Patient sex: M
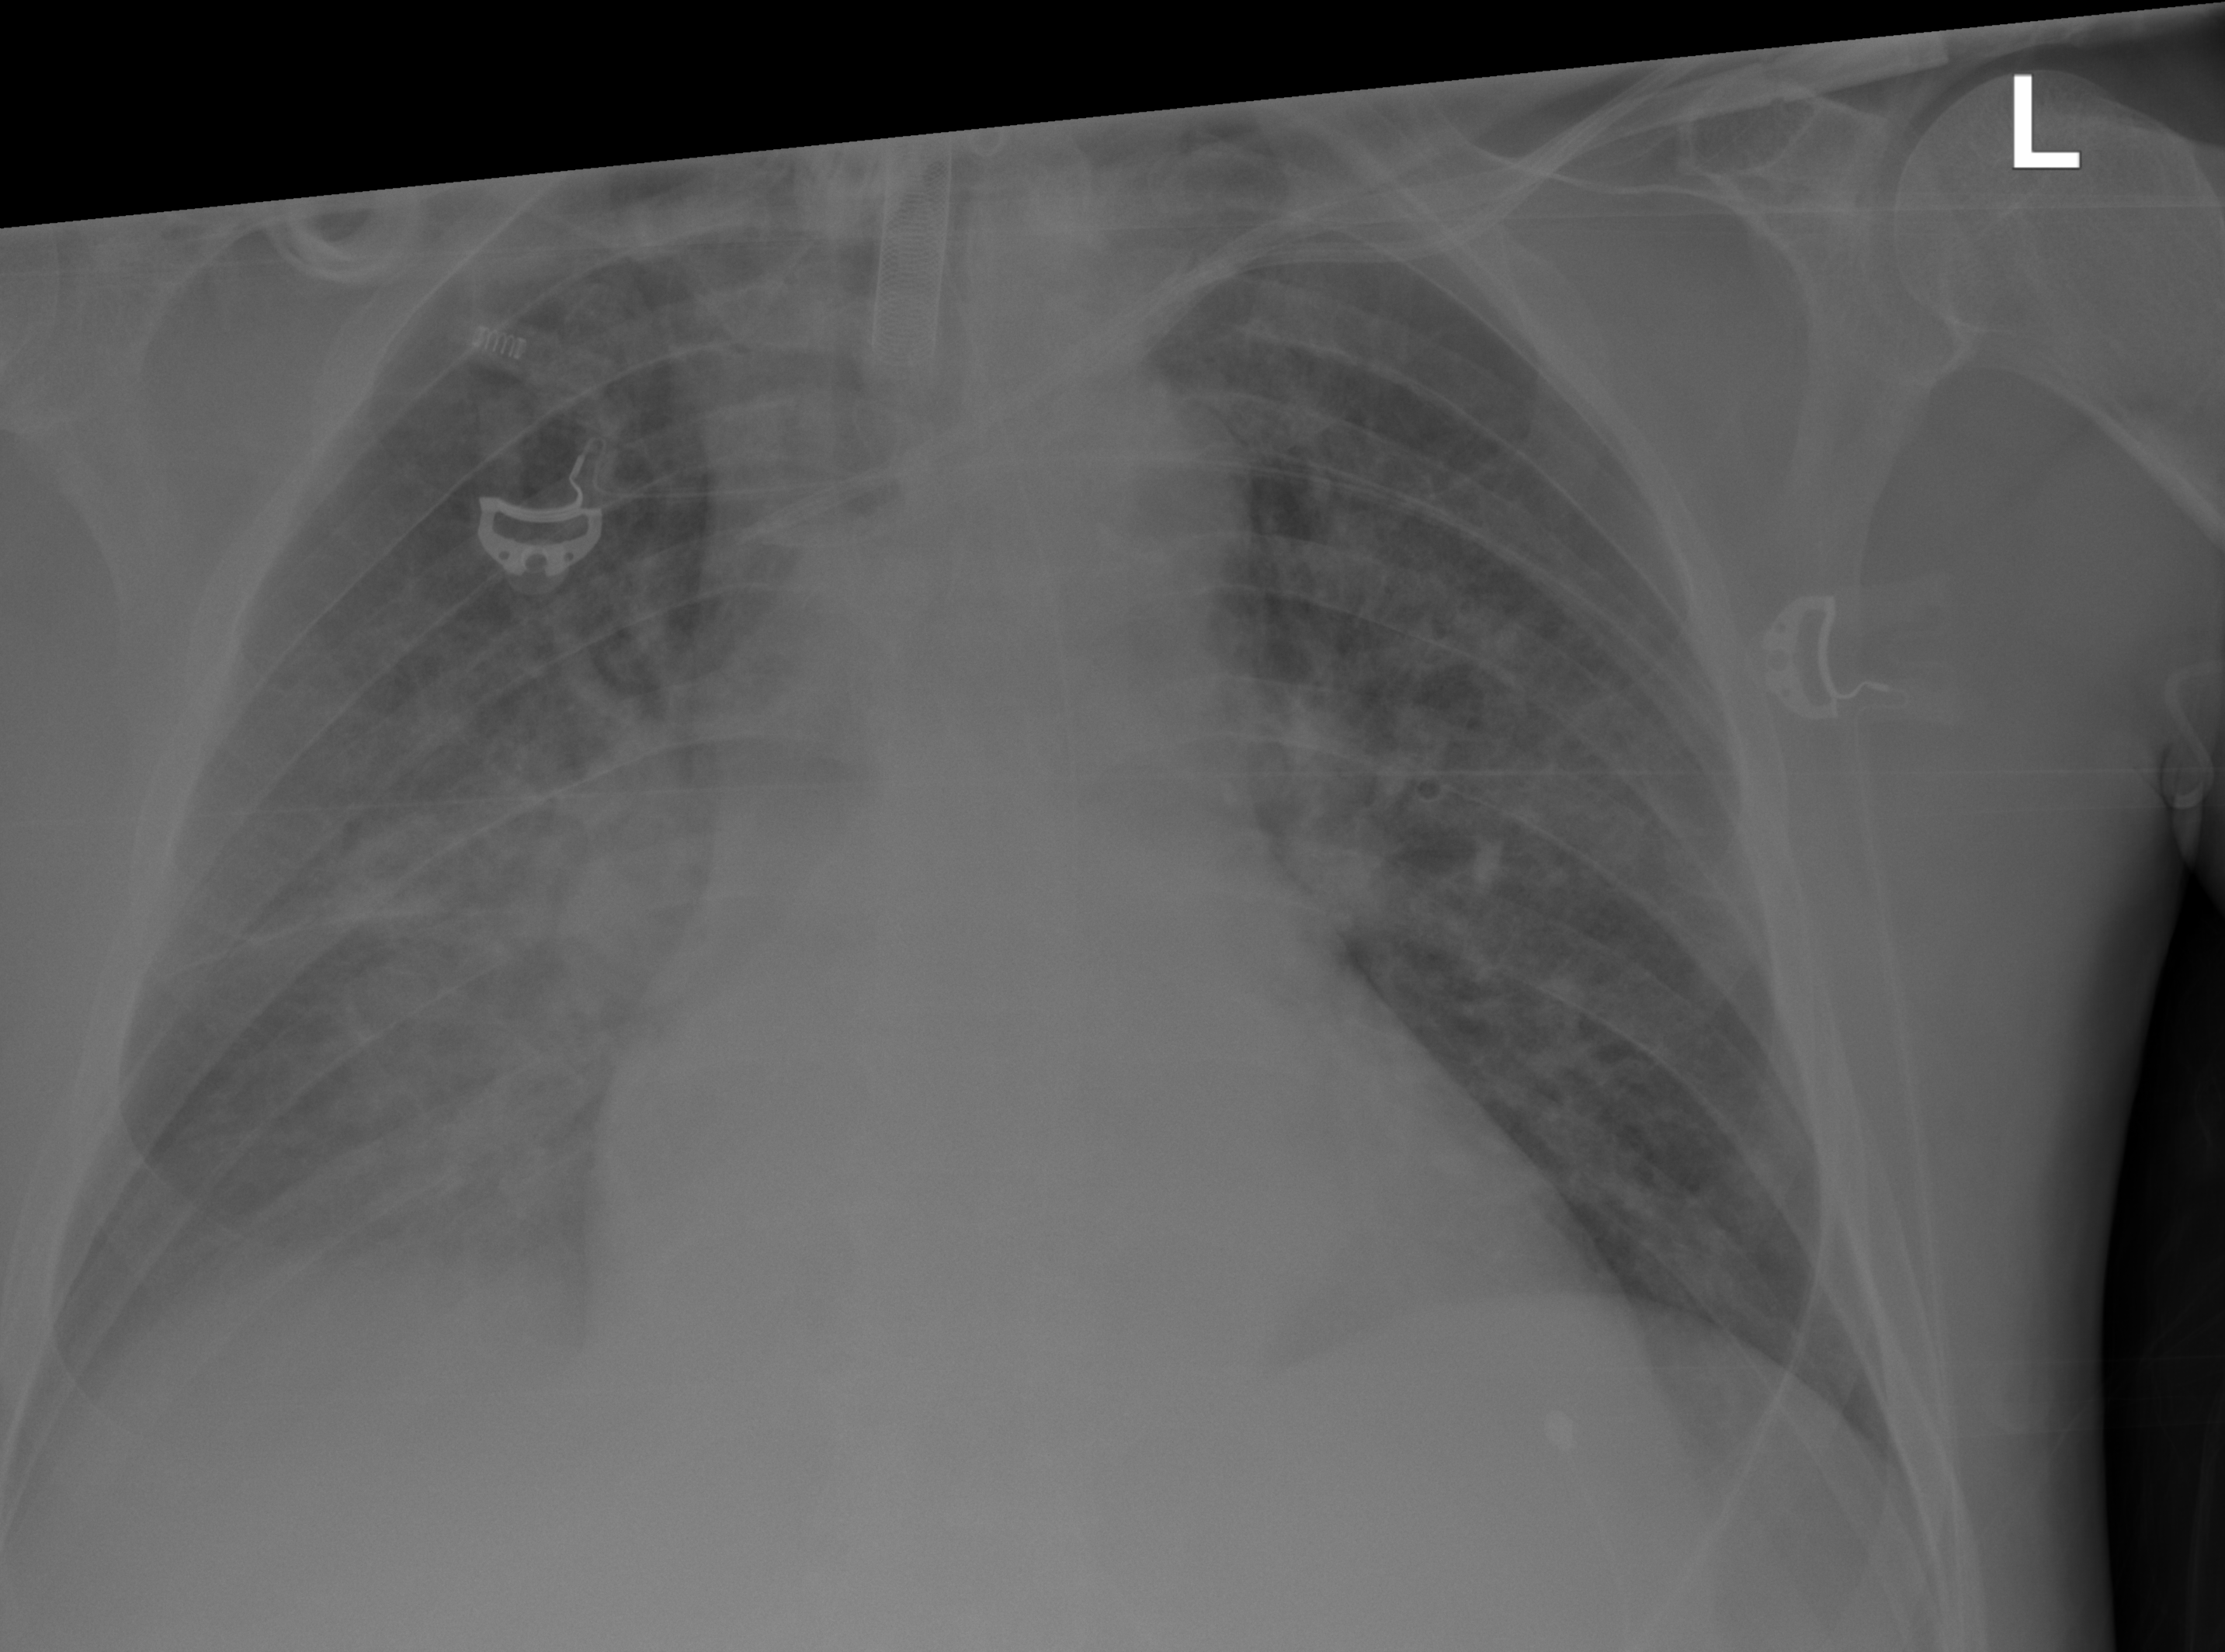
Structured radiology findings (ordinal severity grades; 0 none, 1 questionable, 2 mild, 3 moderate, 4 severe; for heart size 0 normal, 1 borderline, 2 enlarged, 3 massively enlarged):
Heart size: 2
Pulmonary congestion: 2
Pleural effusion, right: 0
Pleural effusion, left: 0
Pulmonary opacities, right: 2
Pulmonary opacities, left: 2
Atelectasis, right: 3
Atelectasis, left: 2